Question: I'm using a TextView in my layout, in an Android Project. I want the TextView to start under the logo, on top of the page. How ever, it starts in the middle of the page. I coded the exact same as all my other pages, where the TextView starts on the right place. I don't know what I can do differently. Does anyone know why this is, or/and how I can fix this? This is an image of my lay-out, currently with the text in the middle of the screen, while I want it to be on top.

This is my XML code:
'''
<LinearLayout xmlns:android="http://schemas.android.com/apk/res/android"
xmlns:tools="http://schemas.android.com/tools"
android:layout_width="match_parent"
android:layout_height="match_parent"
android:baselineAligned="false"
android:measureWithLargestChild="false"
android:orientation="vertical"
tools:context="com.example.rodekruis.Nieuws" >
<FrameLayout
android:layout_width="match_parent"
android:layout_height="wrap_content">
<ImageView
android:layout_width="wrap_content"
android:layout_height="wrap_content"
android:layout_marginBottom="20dp"
android:src="@drawable/rkz_logo"
android:layout_gravity="left"
android:layout_marginLeft="1dp"/>
<ImageView
android:id="@+id/imageButton1"
android:layout_width="40dp"
android:layout_height="50dp"
android:layout_marginBottom="20dp"
android:layout_marginRight="40dp"
android:layout_marginTop="10dp"
android:layout_gravity="right"
android:src="@drawable/informatiebutton" />
</FrameLayout>
<ScrollView
android:id="@+id/scrollview"
android:layout_width="fill_parent"
android:layout_height="364dp" >
<TextView
android:id="@+id/textView"
android:layout_width="244dp"
android:layout_height="wrap_content"
android:layout_marginTop="30dp"
android:layout_gravity="center"
android:text="@string/title_activity_nieuws"
android:textAppearance="?android:attr/textAppearanceSmall"
android:textColor="@color/black"
android:autoLink="web" />
</ScrollView>
<LinearLayout
android:layout_width="match_parent"
android:layout_height="50dp"
android:layout_marginTop="15dp"
android:layout_alignParentBottom="true"
android:orientation="horizontal">
<Button
android:id="@+id/button11"
style="?android:attr/buttonStyleSmall"
android:layout_width="0dp"
android:layout_height="match_parent"
android:layout_marginRight="5dp"
android:layout_weight="1"
android:text="Facebook" />
<Button
android:id="@+id/button12"
style="?android:attr/buttonStyleSmall"
android:layout_width="0dp"
android:layout_height="match_parent"
android:layout_marginLeft="5dp"
android:layout_marginRight="5dp"
android:layout_weight="1"
android:text="Youtube" />
<Button
android:id="@+id/button13"
style="?android:attr/buttonStyleSmall"
android:layout_width="0dp"
android:layout_height="match_parent"
android:layout_alignLeft="@+id/button5"
android:layout_below="@+id/button8"
android:layout_marginLeft="5dp"
android:layout_weight="1"
android:text="Twitter" />
<Button
android:id="@+id/button14"
style="?android:attr/buttonStyleSmall"
android:layout_width="0dp"
android:layout_height="match_parent"
android:layout_alignLeft="@+id/button5"
android:layout_below="@+id/button8"
android:layout_marginLeft="5dp"
android:layout_weight="1"
android:text="LinkedIn" />
</LinearLayout>
</LinearLayout>
'''
This is my main activity code:
'''
package com.example.rodekruis;
import android.net.Uri;
import android.os.Bundle;
import android.app.Activity;
import android.content.Intent;
import android.text.Html;
import android.text.Spanned;
import android.text.method.LinkMovementMethod;
import android.view.Menu;
import android.view.MenuItem;
import android.view.View;
import android.widget.AdapterView;
import android.widget.Button;
import android.widget.TextView;
public class NieuwsActivity extends Activity implements View.OnClickListener{
TextView HyperLink;
Spanned Text;
@Override
protected void onCreate(Bundle savedInstanceState) {
super.onCreate(savedInstanceState);
setContentView(R.layout.activity_nieuws);
findViewById(R.id.button11).setOnClickListener(this);
findViewById(R.id.button12).setOnClickListener(this);
findViewById(R.id.button13).setOnClickListener(this);
findViewById(R.id.button14).setOnClickListener(this);
findViewById(R.id.imageButton1).setOnClickListener(this);
TextView textView =(TextView)findViewById(R.id.textView);
textView.setClickable(true);
textView.setMovementMethod(LinkMovementMethod.getInstance());
String text = getResources().getString(R.string.title_activity_nieuws);
text += "<a href='https://www.rkz.nl/nieuws_agenda_nieuws'> Naar het nieuwsoverzicht </a>";
textView.setText(Html.fromHtml(text));
}
@Override
public void onClick(View v) {
Intent intent = null;
switch (v.getId()) {
case R.id.button11:
Uri uri = Uri.parse("https://www.facebook.com/RKZ.BrandwondencentrumBeverwijk");
intent = new Intent(Intent.ACTION_VIEW, uri);
break;
case R.id.button12:
Uri uri1 = Uri.parse("https://www.youtube.com/user/rodekruisziekenhuis/featured");
intent = new Intent(Intent.ACTION_VIEW, uri1);
break;
case R.id.button13:
Uri uri2 = Uri.parse("https://twitter.com/rodekruiszh?lang=nl");
intent = new Intent(Intent.ACTION_VIEW, uri2);
break;
case R.id.button14:
Uri uri3 = Uri.parse("https://www.linkedin.com/company/rode-kruis-ziekenhuis");
intent = new Intent(Intent.ACTION_VIEW, uri3);
break;
case R.id.imageButton1:
intent = new Intent(NieuwsActivity.this, InfoActivity.class);
break;
}
startActivity(intent);
}
}
'''
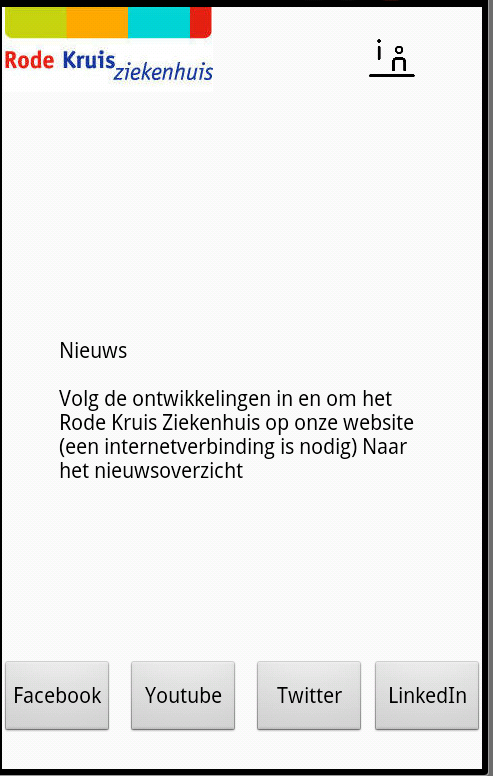
Answer: change this line in your textview:
'''
android:layout_gravity="center"
'''
to
'''
android:layout_gravity="top"
'''